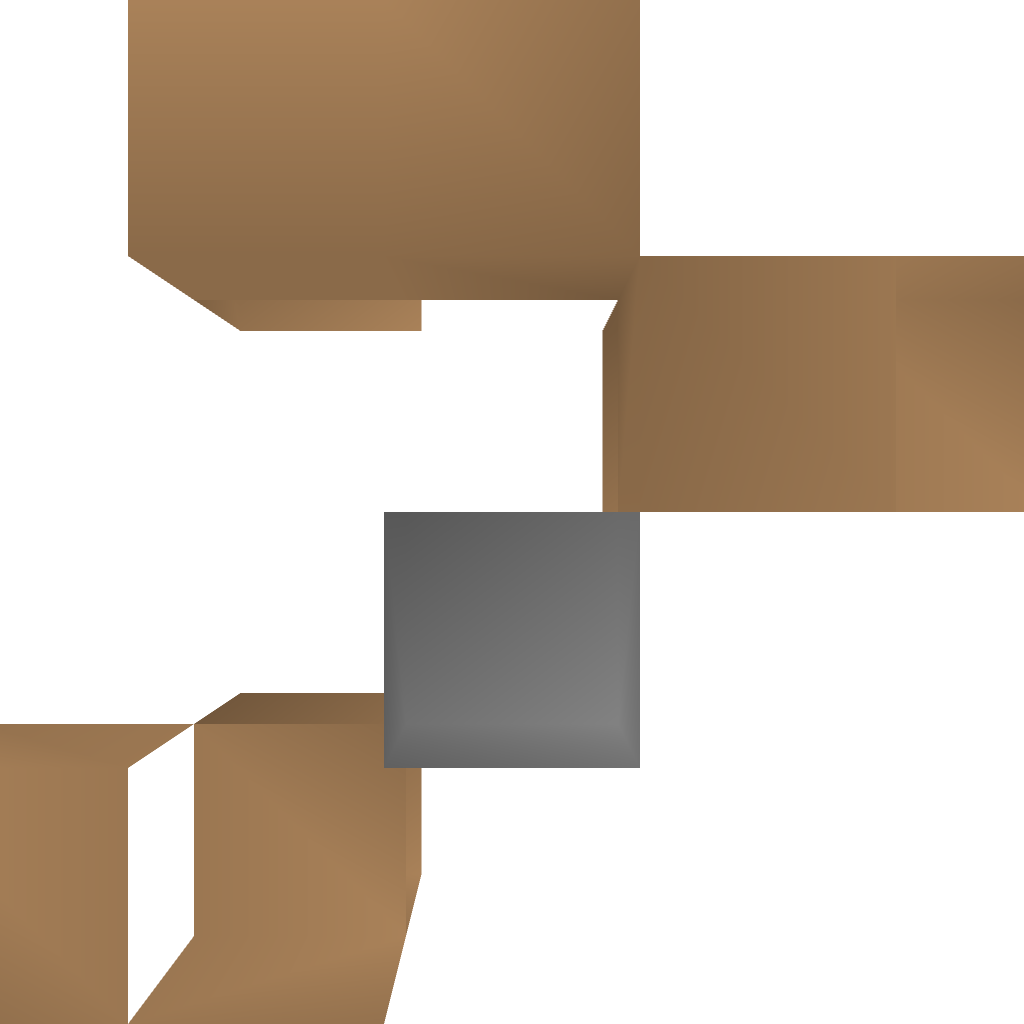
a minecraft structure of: Simple Automatic Furnace bad low quality